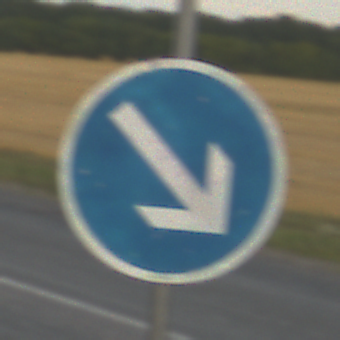
Verkehrszeichen: VorgeschriebeneVorbeifahrtRechts
Umgebung: Outdoor, RoadRail
Tageszeit: SunriseSunset
Wetter: PartlyCloudy
Licht: Natural
Jahreszeit: NotSpecified
Kontrast: LowContrast